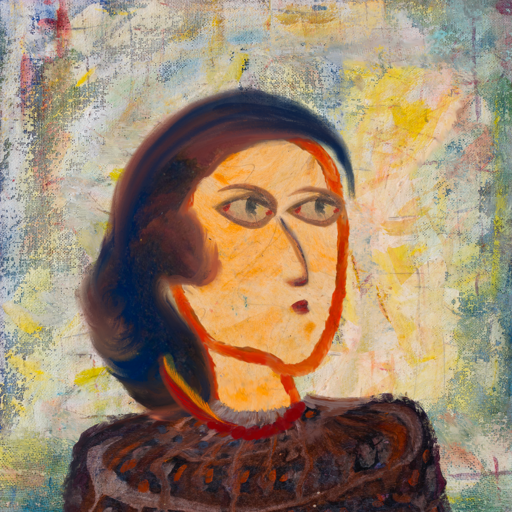
Background: Irani, Head And Neck Side: Experience, Face Side: GypsyMother, Bust: Hypocrite, Hair Side: Mother_And_Son_Son, Head Accessory: Blank, Second Necklace: Blank, Necklace: Pipe, Baby: Blank